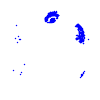
Particle: electron